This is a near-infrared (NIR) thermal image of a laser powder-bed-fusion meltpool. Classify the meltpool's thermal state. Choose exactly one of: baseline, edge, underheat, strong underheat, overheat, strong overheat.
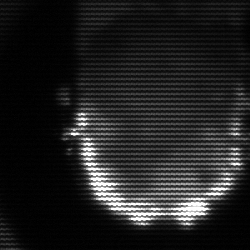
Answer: baseline